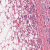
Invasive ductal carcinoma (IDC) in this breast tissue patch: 1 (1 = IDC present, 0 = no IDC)